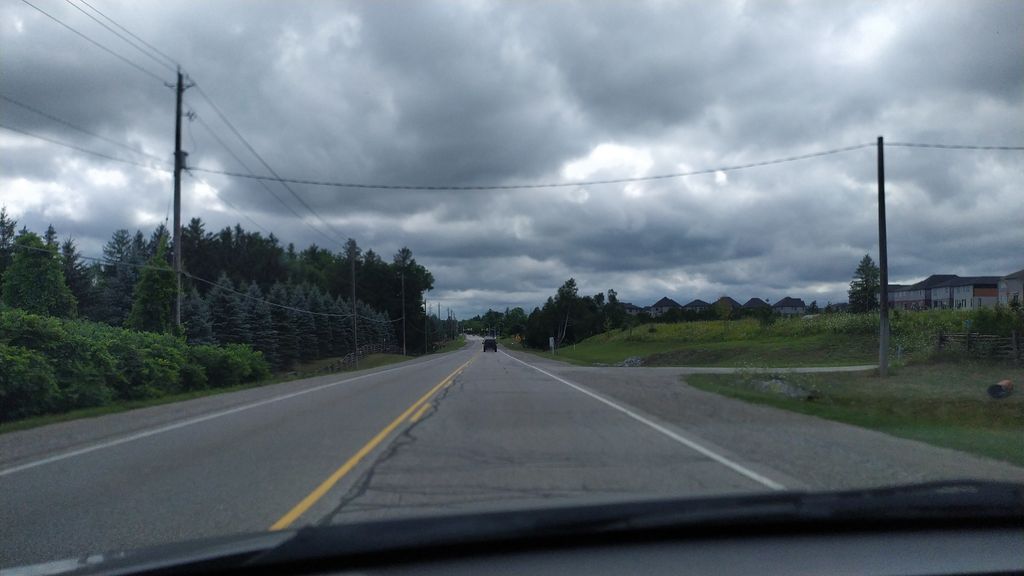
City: kitchener-waterloo